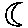
Label: moon